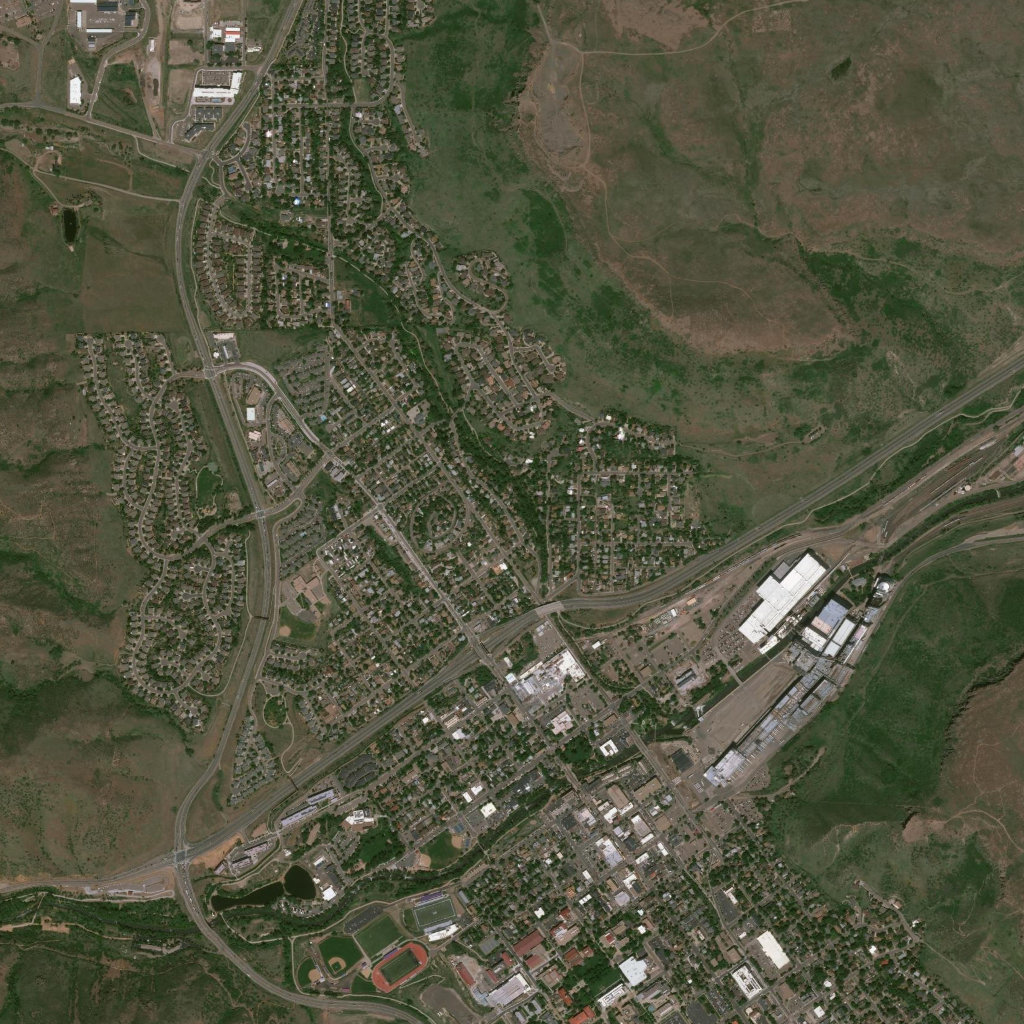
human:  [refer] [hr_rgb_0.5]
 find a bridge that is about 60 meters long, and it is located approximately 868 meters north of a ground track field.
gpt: <box>[[45, 62, 47, 64, 0]]</box>